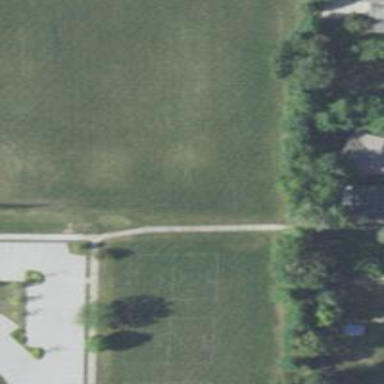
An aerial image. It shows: Soccer pitch designated for leisure and sports activities.